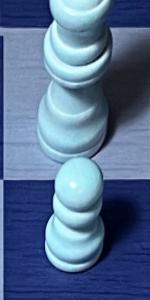
Label: Pawn_White